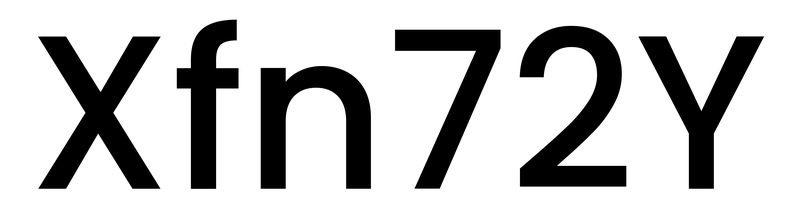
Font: Poppins-Medium